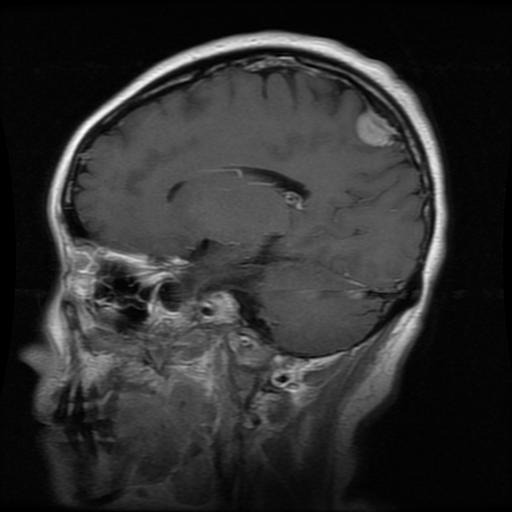
Label: meningioma